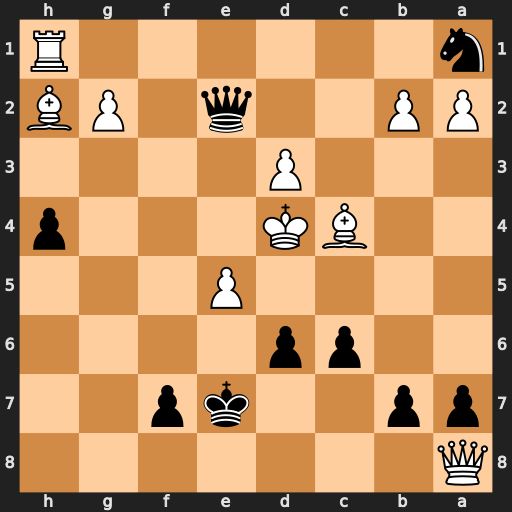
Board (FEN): Q7/pp2kp2/2pp4/4P3/2BK3p/3P4/PP2q1PB/n6R
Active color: b
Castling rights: -
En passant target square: -
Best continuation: c5+ Kc3 Qc2#